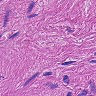
Metastatic tissue present: no